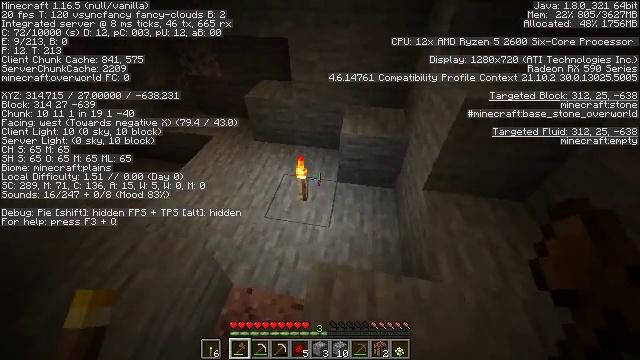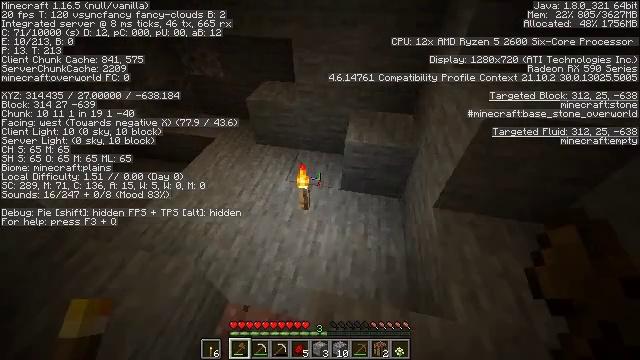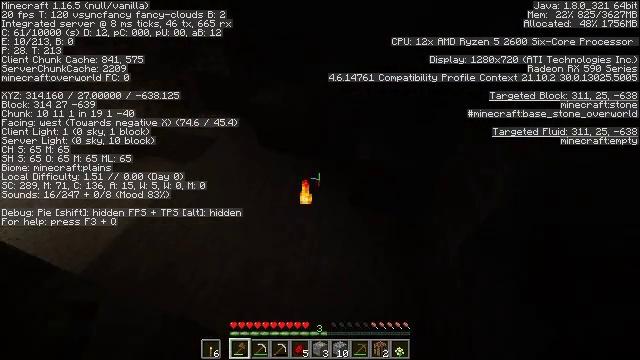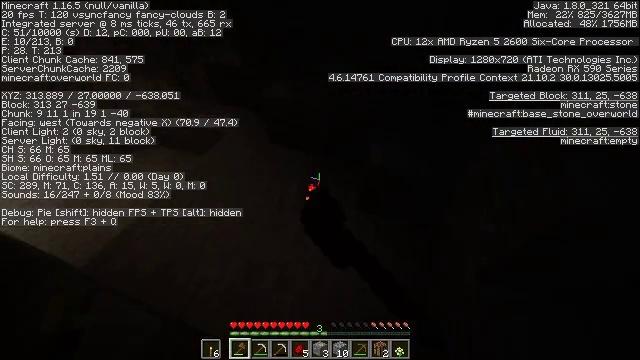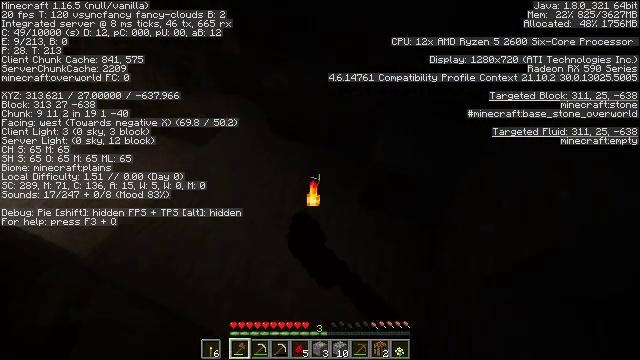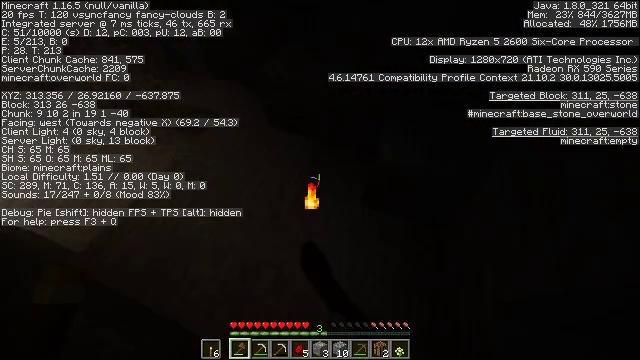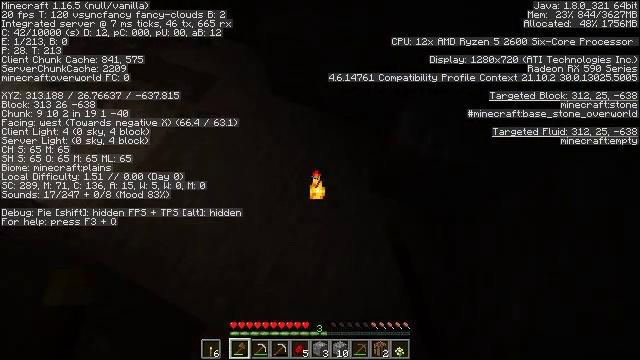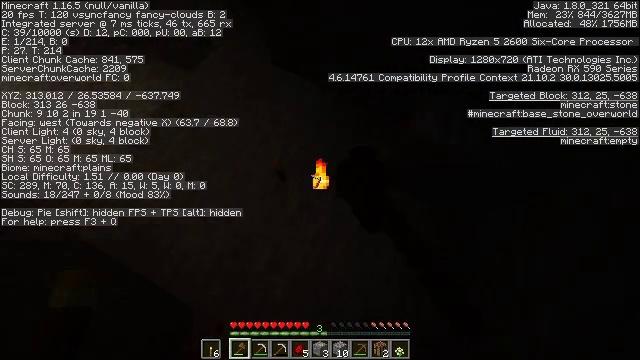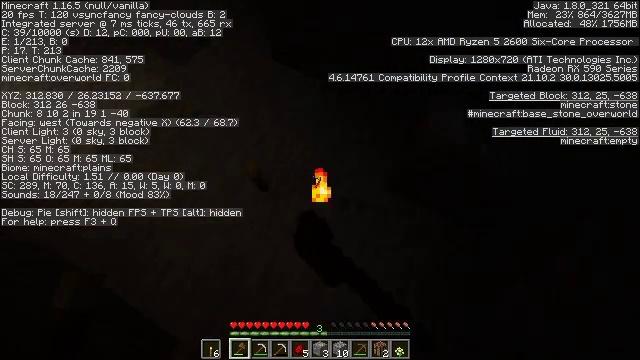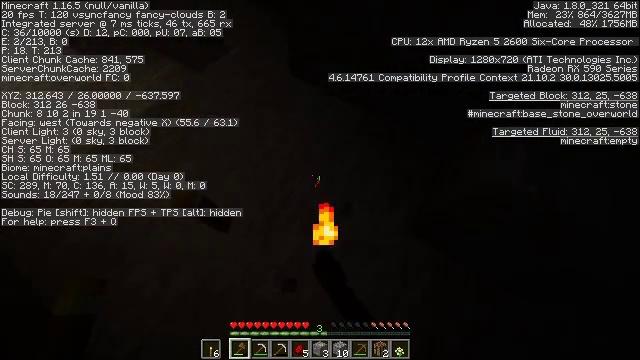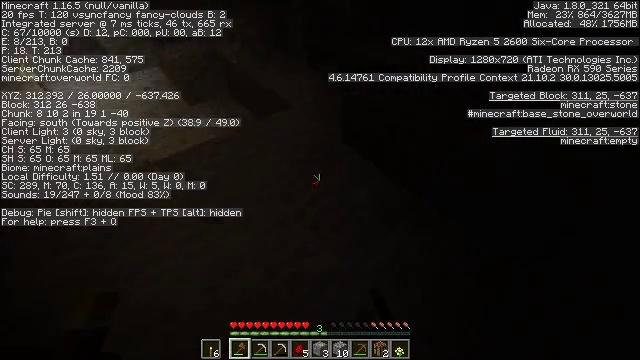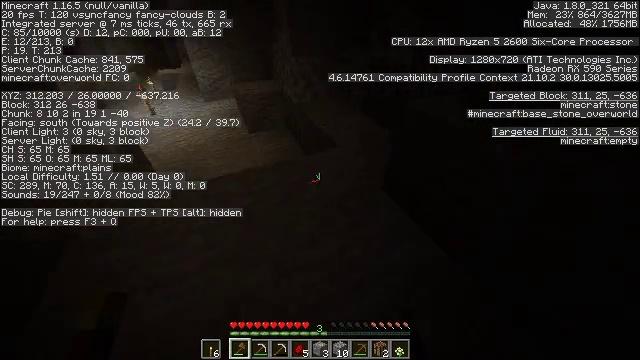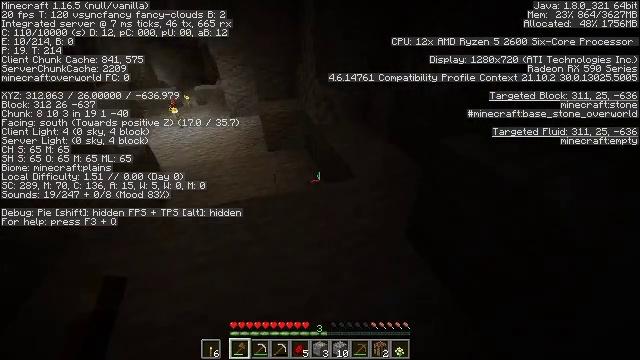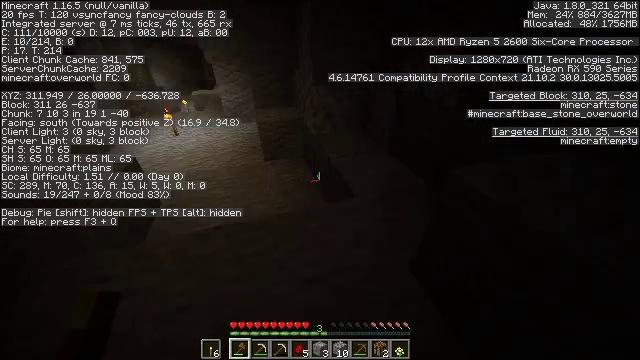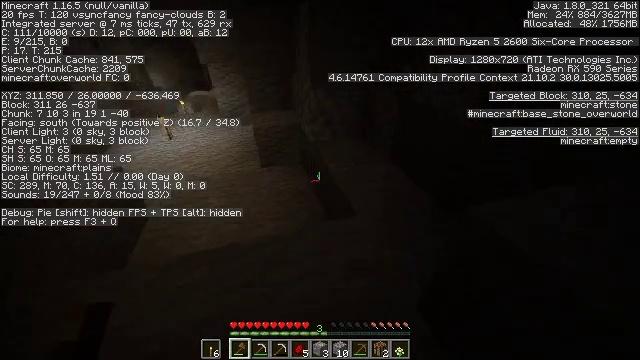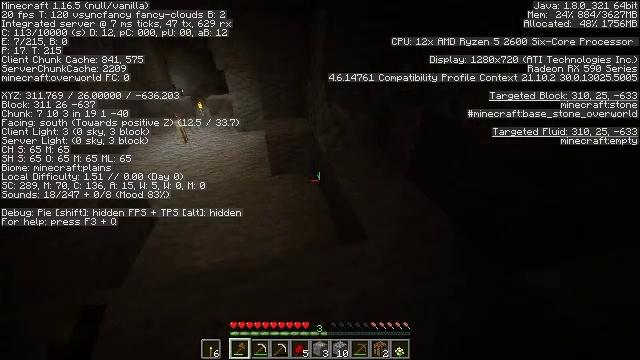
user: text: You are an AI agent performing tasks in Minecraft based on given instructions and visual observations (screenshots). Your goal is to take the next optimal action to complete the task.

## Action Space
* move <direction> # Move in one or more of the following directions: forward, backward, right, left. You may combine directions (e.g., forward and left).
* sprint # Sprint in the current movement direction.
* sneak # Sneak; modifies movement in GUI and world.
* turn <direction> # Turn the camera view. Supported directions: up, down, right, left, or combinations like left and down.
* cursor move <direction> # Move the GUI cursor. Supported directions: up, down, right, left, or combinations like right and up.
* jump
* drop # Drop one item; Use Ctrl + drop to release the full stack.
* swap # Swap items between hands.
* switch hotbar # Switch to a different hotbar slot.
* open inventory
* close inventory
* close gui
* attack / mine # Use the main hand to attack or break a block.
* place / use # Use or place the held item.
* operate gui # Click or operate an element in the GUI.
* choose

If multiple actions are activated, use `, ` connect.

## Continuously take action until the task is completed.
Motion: motion action
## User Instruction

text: Mine the torch on the wall.
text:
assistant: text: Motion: move forward, sprint, turn left
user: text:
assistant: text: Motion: move forward, sprint, turn left and down, attack / mine
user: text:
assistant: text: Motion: move forward, sprint, turn left and down, attack / mine
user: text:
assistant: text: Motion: move forward, sprint, turn left and down, attack / mine
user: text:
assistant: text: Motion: move forward, sprint, turn down, attack / mine
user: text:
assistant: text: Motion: move forward, sprint, turn left and down, attack / mine
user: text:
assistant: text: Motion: move forward, sprint, turn left and down, attack / mine
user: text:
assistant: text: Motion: move forward, sprint, turn left, attack / mine
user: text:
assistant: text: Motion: move forward, sprint, turn left and up, attack / mine
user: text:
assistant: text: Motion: move forward, sprint, turn left and up
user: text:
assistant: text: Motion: move forward, sprint, turn left and up
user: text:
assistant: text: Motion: move forward, sprint, turn left and up
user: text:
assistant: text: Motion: move forward, sprint
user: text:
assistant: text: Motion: move forward, sprint
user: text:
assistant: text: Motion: move forward, sprint, turn left and up
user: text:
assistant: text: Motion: move forward, sprint, turn left and up
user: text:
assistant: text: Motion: move forward, sprint, turn left and up
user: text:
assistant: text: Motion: move forward, sprint, turn left
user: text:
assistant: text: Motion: move forward, sprint
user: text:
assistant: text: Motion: move forward, sprint, turn left
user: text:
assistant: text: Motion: move forward, sprint, turn left
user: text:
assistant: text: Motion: move forward, sprint, turn left
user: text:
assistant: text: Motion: move forward, sprint
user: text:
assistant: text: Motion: move forward, sprint
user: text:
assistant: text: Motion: move forward, sprint, turn left
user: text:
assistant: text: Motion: move forward, sprint
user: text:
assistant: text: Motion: move forward, sprint, turn left and up
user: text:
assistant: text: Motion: move forward, sprint, turn up
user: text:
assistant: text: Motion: move forward, sprint, turn up
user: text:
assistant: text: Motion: move forward, sprint